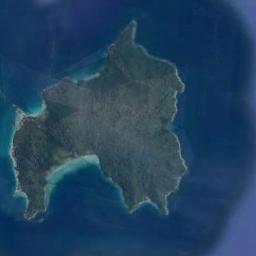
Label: island